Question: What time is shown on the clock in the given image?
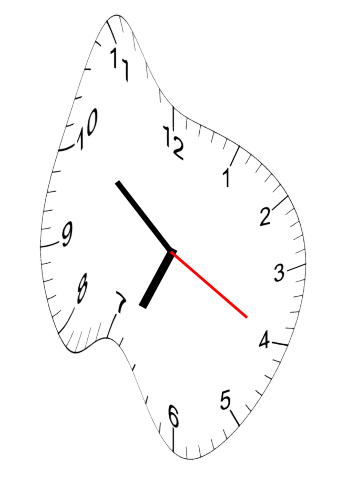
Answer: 06:51:20